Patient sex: M
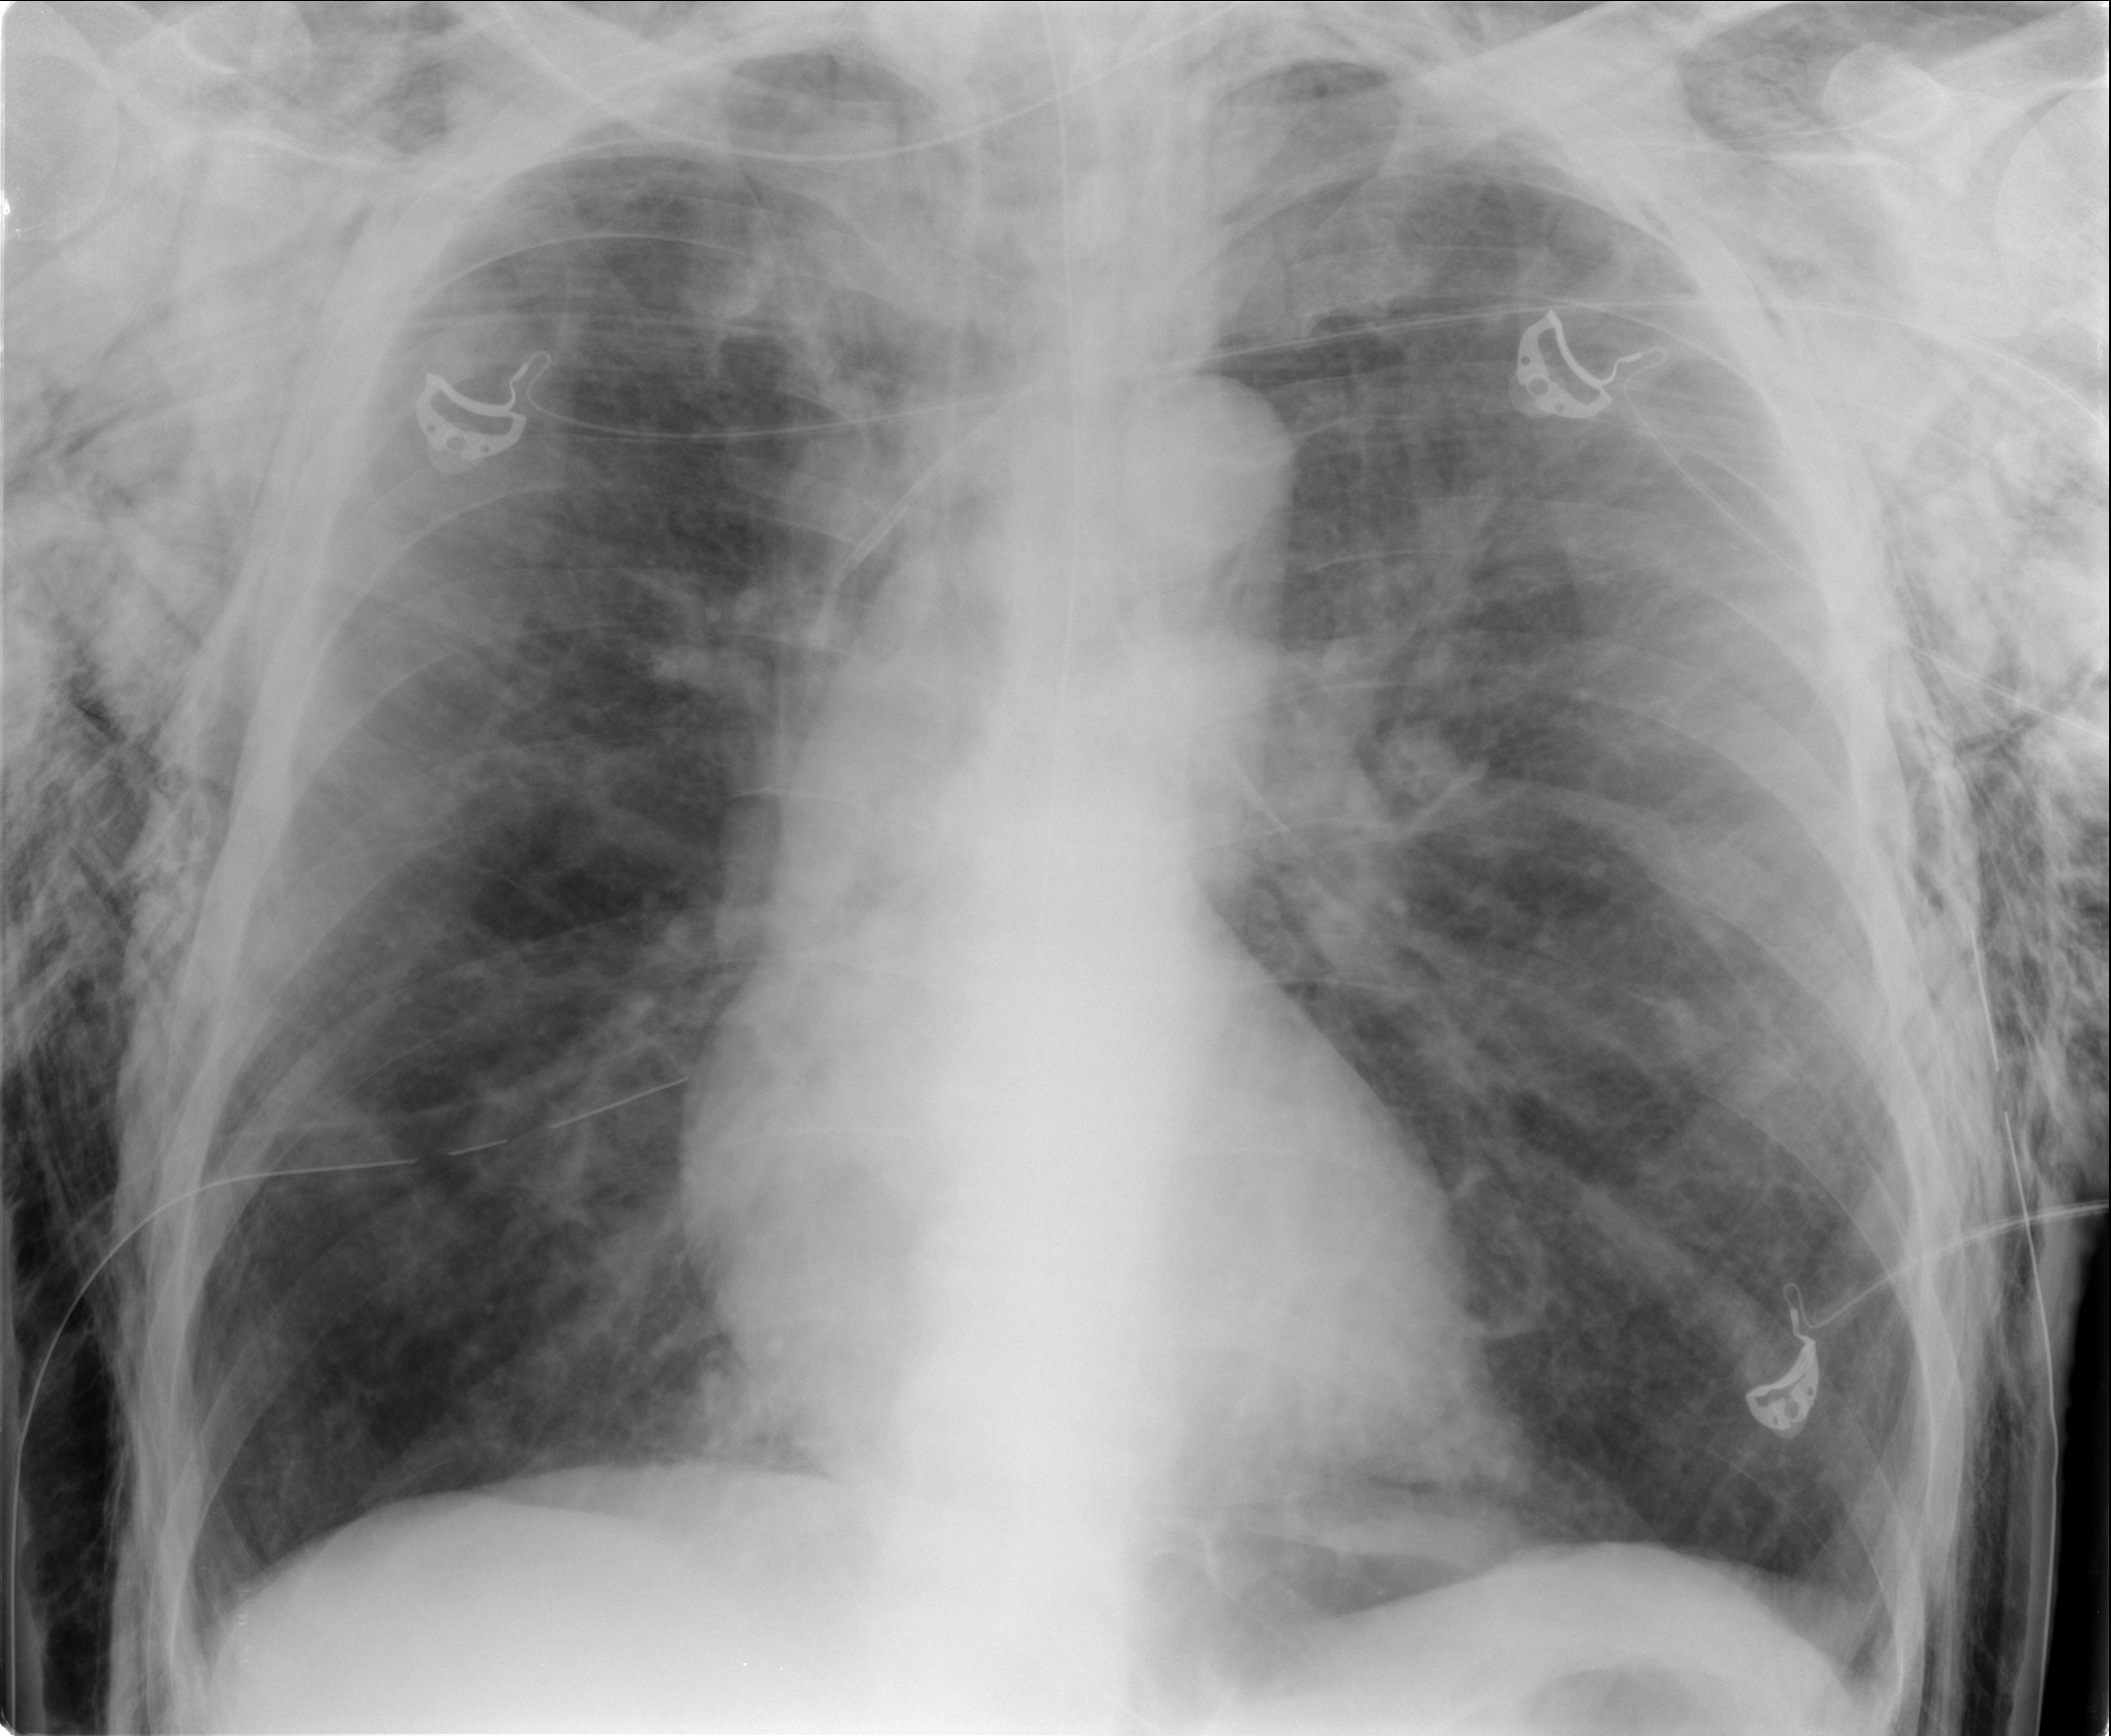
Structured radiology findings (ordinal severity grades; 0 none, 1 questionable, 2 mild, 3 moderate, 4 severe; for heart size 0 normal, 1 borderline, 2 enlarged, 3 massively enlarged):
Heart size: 0
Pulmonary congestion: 2
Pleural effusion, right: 0
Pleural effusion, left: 0
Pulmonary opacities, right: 2
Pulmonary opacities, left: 2
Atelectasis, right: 0
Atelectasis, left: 2